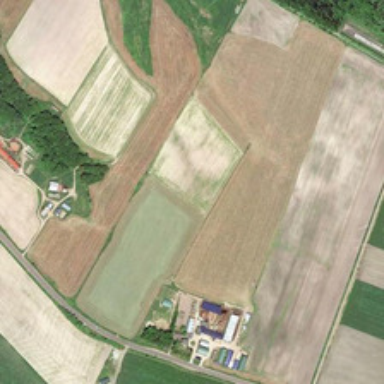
Many pieces of farmlands are together .